Field crop: maize
Growth stage: 2
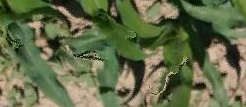
Species: maize